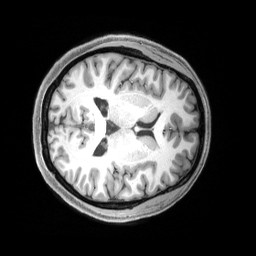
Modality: T1w
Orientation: axial
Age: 32
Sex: female
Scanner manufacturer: siemens
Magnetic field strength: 3 T
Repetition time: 2.4 s
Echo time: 0.00219 s